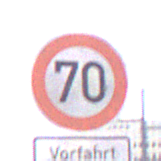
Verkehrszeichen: Geschwindigkeit70
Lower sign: HinweisGeaenderteVorfahrtVerkehrsfuehrungVerkehrsregelung1
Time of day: MorningAfternoon
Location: Outdoor (Urban)
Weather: Overcast
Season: NotSpecified
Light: Natural